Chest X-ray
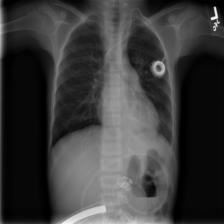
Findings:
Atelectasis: negative
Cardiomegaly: negative
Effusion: positive
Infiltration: negative
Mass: positive
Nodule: negative
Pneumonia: negative
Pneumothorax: negative
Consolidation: negative
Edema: negative
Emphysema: negative
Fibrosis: negative
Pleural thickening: negative
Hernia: negative